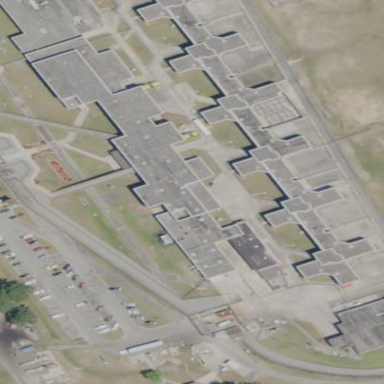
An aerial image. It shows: Prison building.